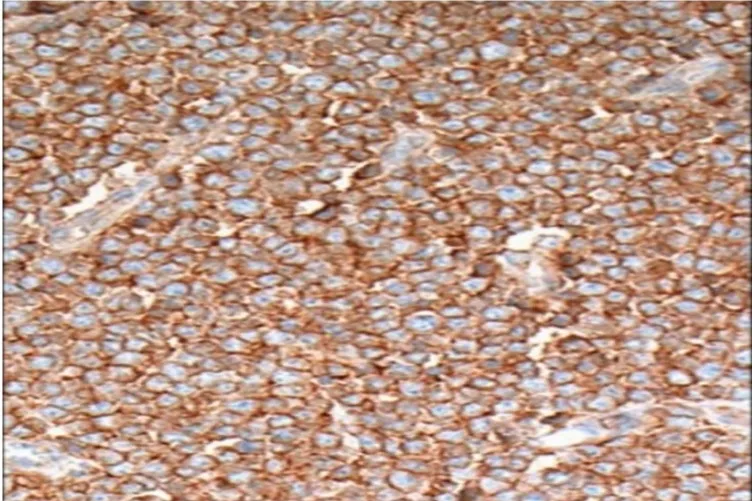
The tumor cells stained positively diffusely for CD99.
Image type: pathology (immunostaining)